Aerial crown-view tile of a tropical tree (Barro Colorado Island, Panama), acquired 20250818:
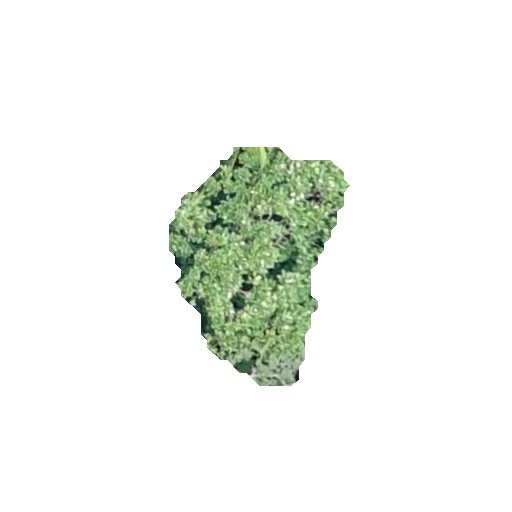
Species: Miconia argentea
GBIF accepted scientific name: Miconia argentea
Crown area: 40.727 m²